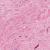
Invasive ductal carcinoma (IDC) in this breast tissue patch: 0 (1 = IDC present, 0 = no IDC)